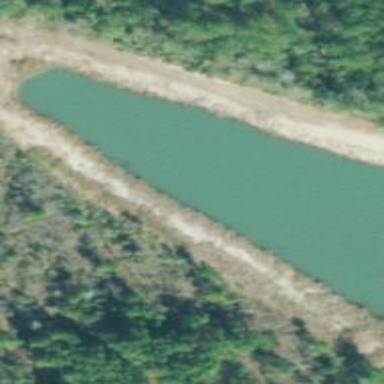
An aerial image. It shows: Pond surrounded by natural water.